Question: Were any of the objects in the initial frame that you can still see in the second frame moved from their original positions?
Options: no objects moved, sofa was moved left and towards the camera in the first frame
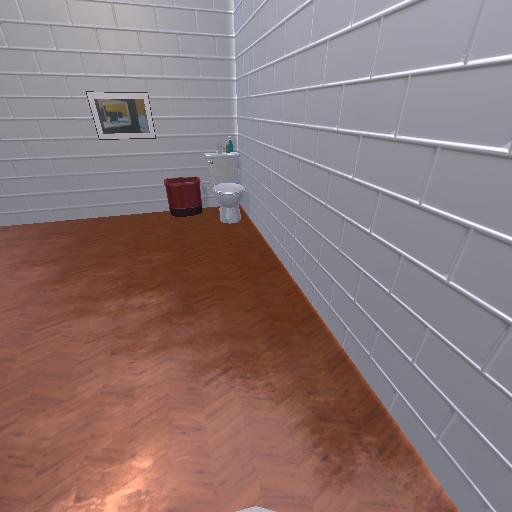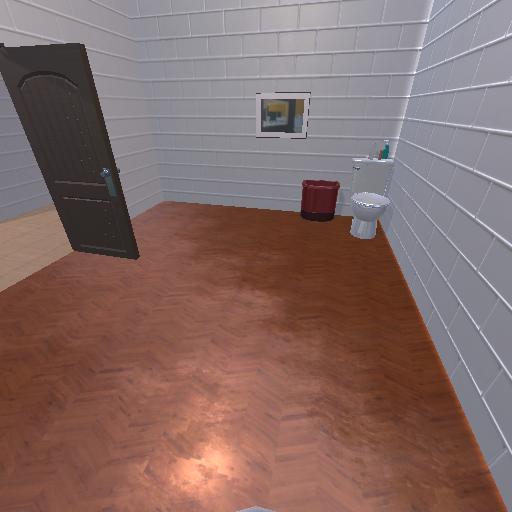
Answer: no objects moved